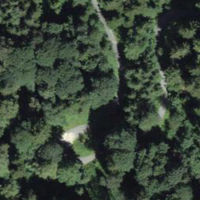
EUNIS habitat code: 43
Species observed at this site:
Laserpitium latifolium